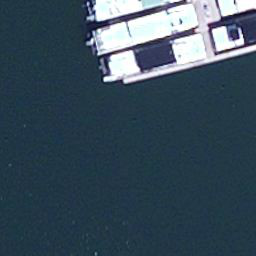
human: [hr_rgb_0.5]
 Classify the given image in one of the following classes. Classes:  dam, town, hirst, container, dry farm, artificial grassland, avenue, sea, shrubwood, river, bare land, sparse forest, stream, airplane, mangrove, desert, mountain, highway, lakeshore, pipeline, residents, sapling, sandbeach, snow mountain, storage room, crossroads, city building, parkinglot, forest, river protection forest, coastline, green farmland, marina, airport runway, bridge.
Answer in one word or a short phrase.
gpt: marina